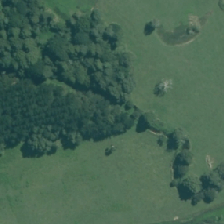
Land cover: grose_broom